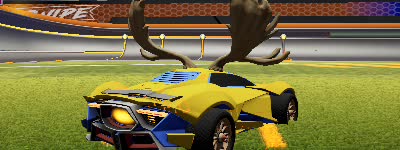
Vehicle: werewolf